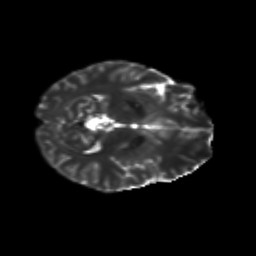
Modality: T2w
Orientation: axial
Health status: ill
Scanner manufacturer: siemens
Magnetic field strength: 3 T
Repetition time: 13.7 s
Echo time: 0.098 s